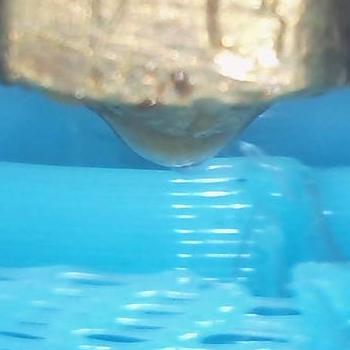
Flow rate: 59%